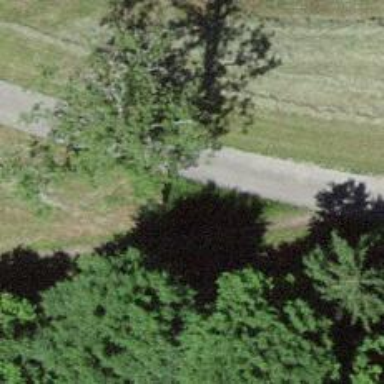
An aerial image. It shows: Paved service road.